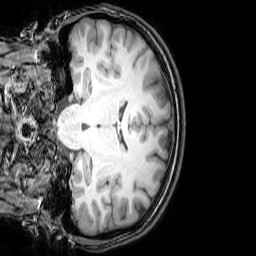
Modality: T1w
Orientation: coronal
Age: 22
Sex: female
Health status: healthy
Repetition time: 0.081 s
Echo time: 0.037 s